Question: I am a beginner in using WebStorm. I try to create a new application WebStorm with Jade template engine with node.js and sail.js. I found some project templates in WebStorm "Create New Project" wizard. Please see the below image.

But I didn't see the item in my menu. I already installed Sails.js using the command line. How do I get this template in my Project Type menu?
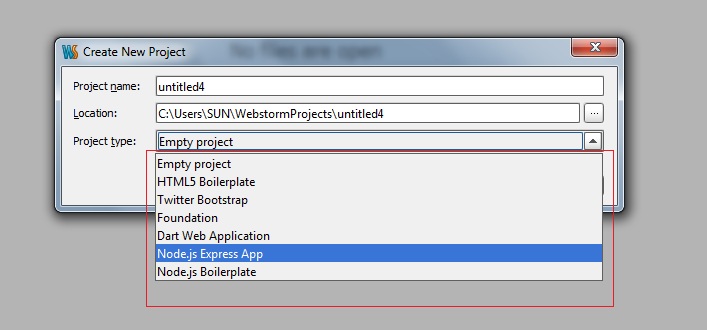
Answer: According to <URL>